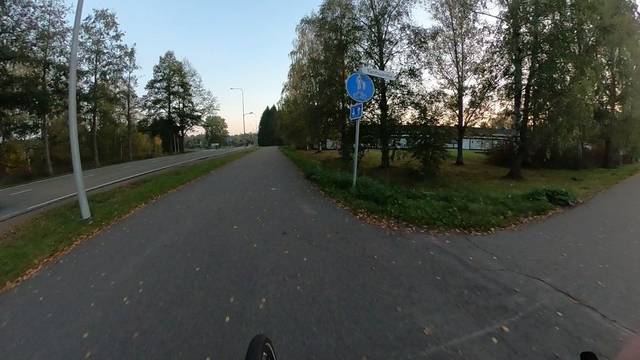
Region: Finland
Coordinates: 60.857, 26.707